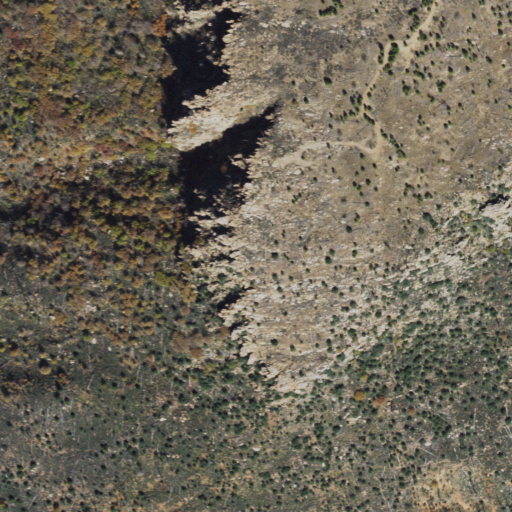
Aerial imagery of cliff(s) in Arizona named Mule Creek Point containing shrub and evergreen forest